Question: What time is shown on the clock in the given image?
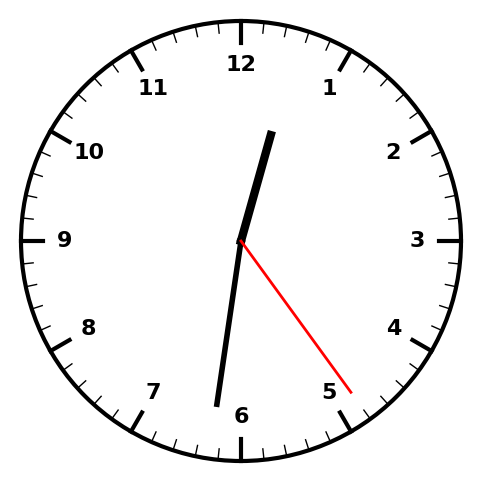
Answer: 12:31:24